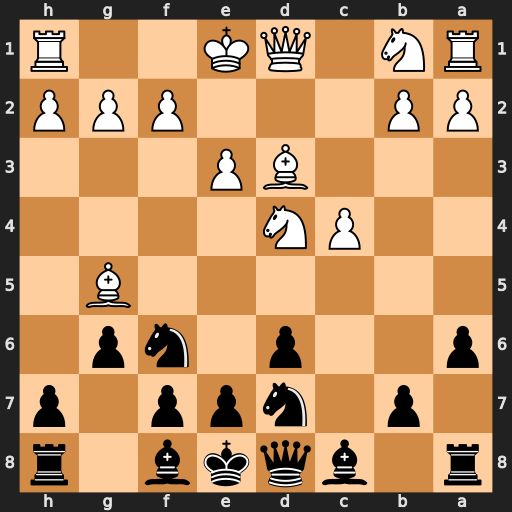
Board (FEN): r1bqkb1r/1p1npp1p/p2p1np1/6B1/2PN4/3BP3/PP3PPP/RN1QK2R
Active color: b
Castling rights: KQkq
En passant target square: -
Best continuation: Qa5+ Nc3 Qxg5